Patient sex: F
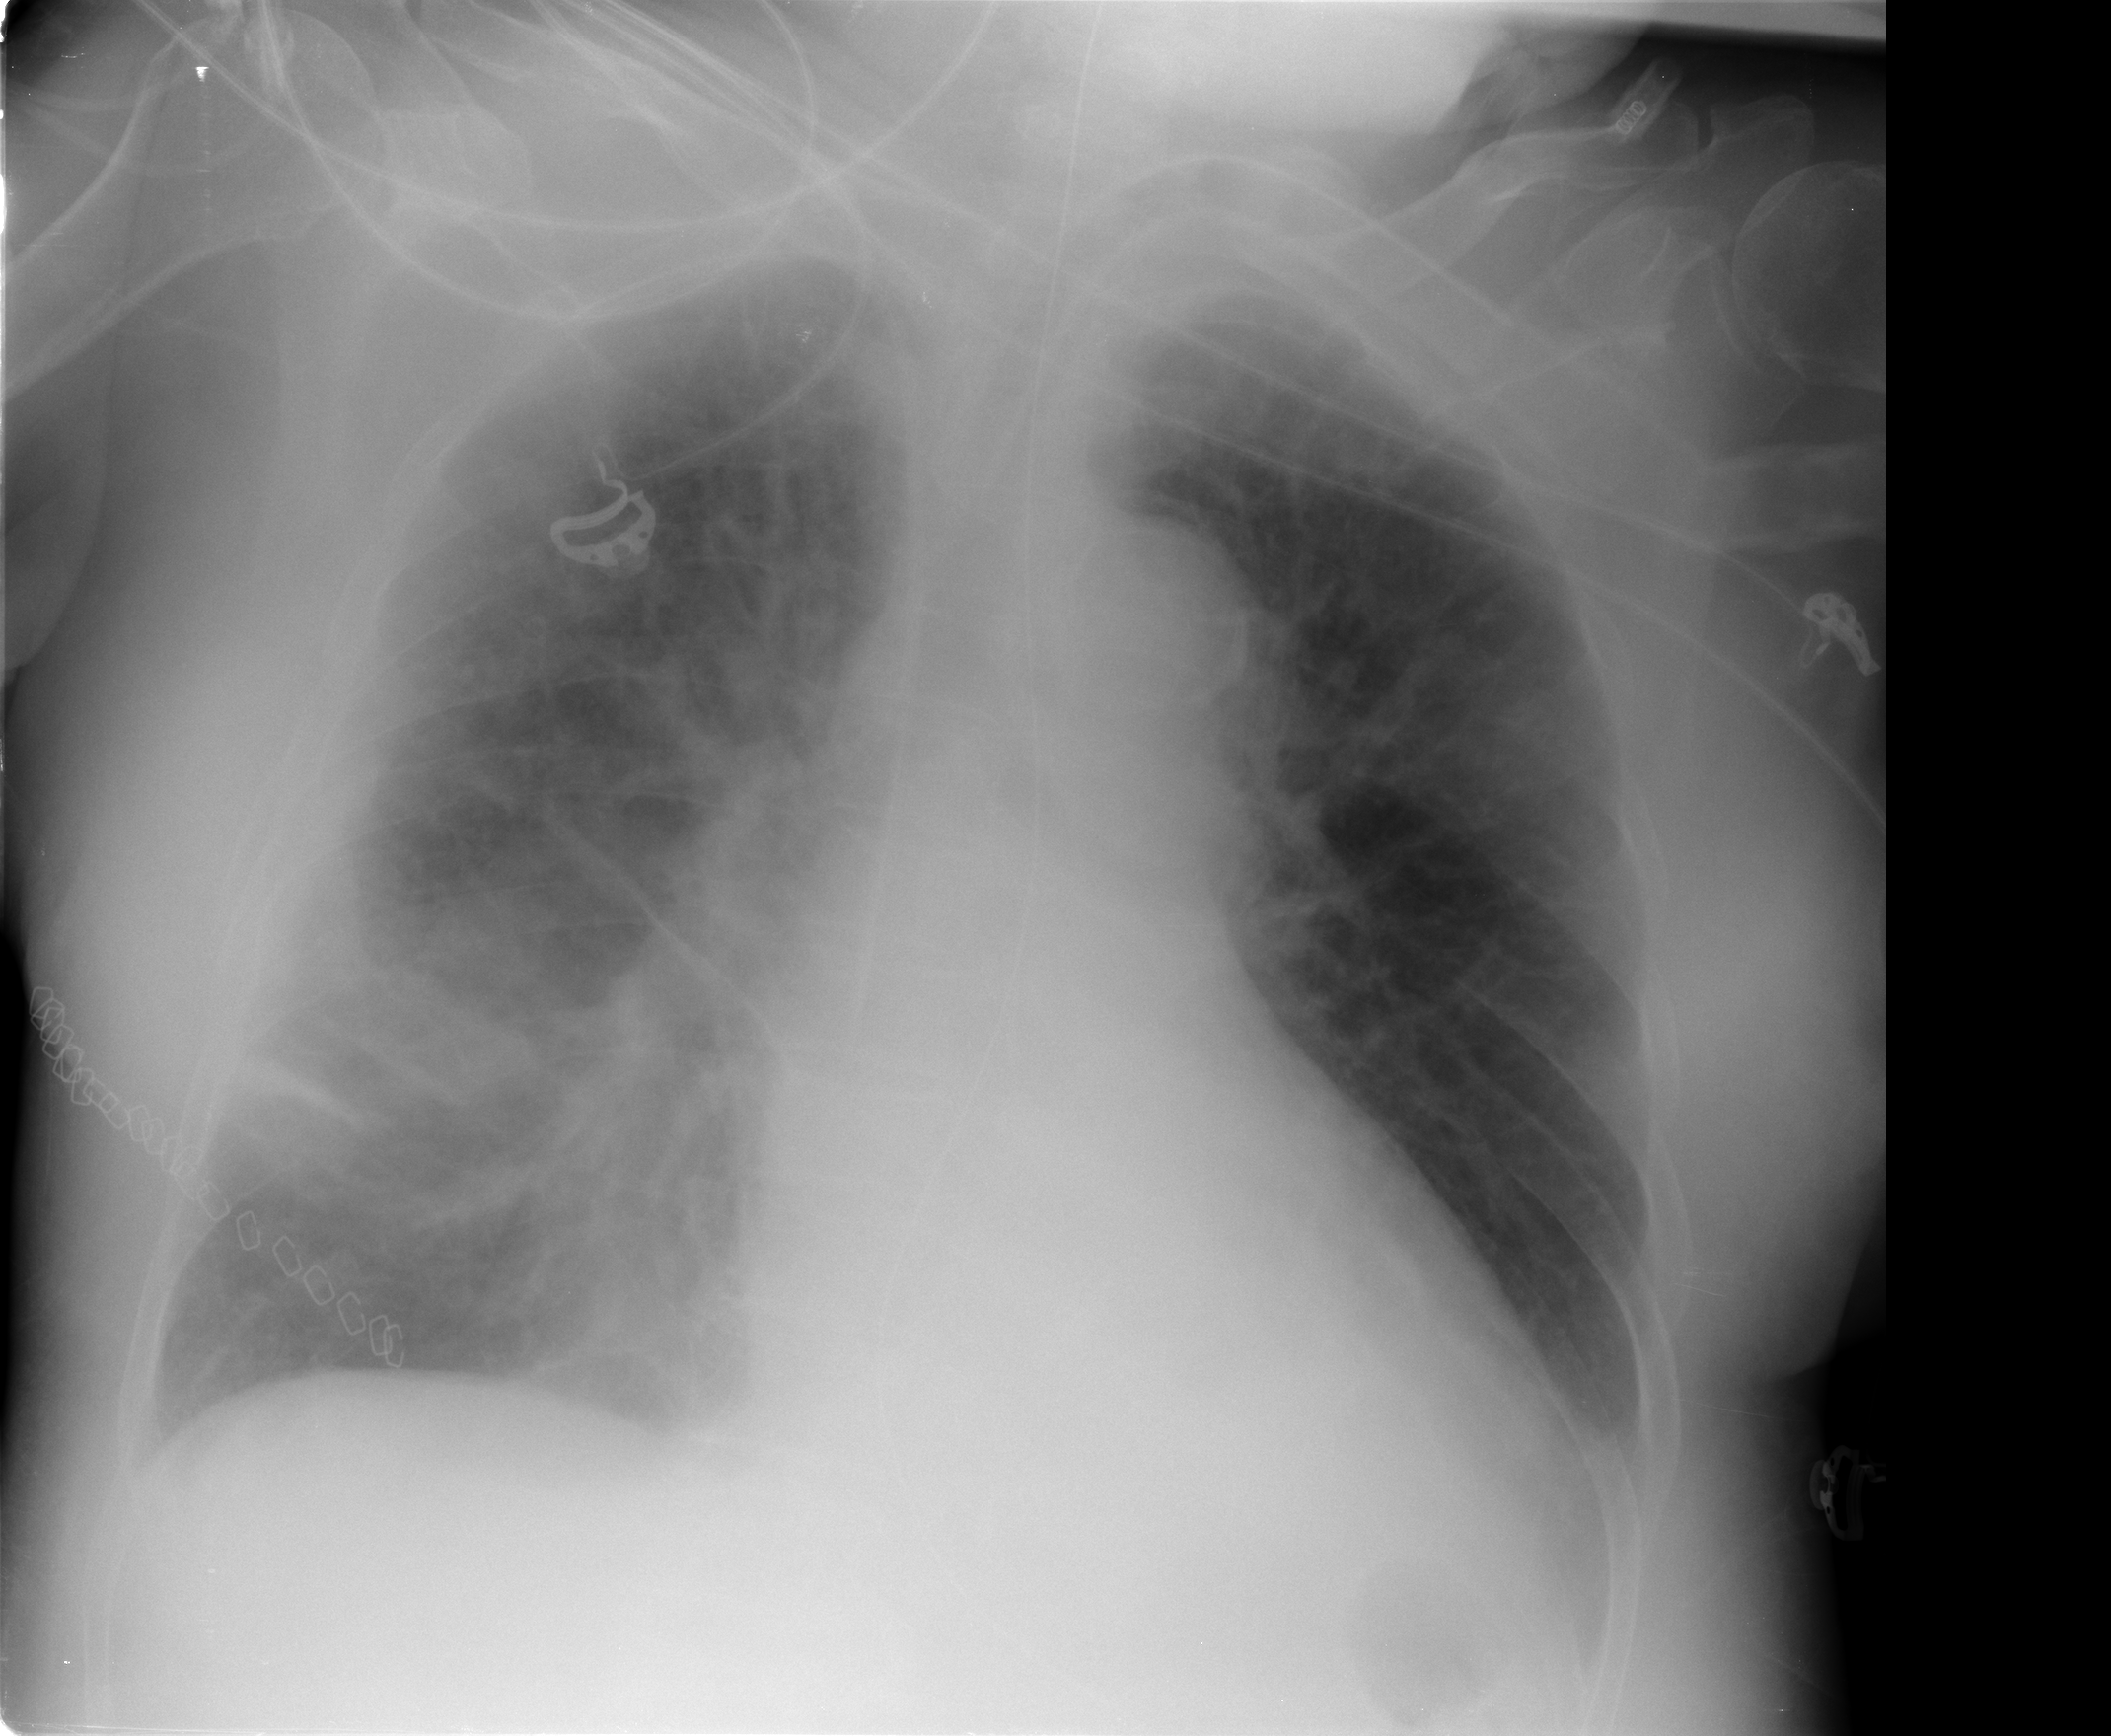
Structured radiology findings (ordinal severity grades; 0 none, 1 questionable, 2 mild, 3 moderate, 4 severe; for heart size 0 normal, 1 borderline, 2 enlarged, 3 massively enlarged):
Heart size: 1
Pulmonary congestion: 2
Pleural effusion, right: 0
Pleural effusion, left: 2
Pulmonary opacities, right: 2
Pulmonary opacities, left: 0
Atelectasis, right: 3
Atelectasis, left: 2